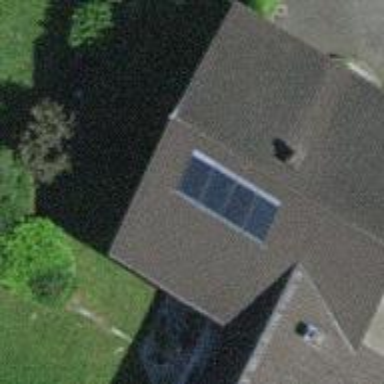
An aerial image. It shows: Solar photovoltaic panel generator.